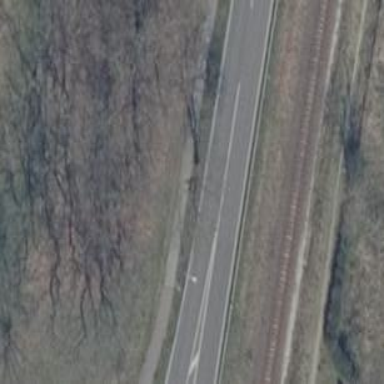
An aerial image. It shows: Asphalt path.